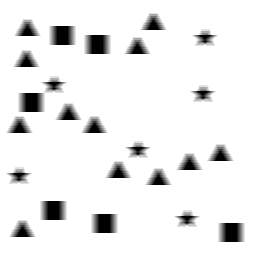
Squares: 6
Triangles: 12
Stars: 6
Total shapes: 24